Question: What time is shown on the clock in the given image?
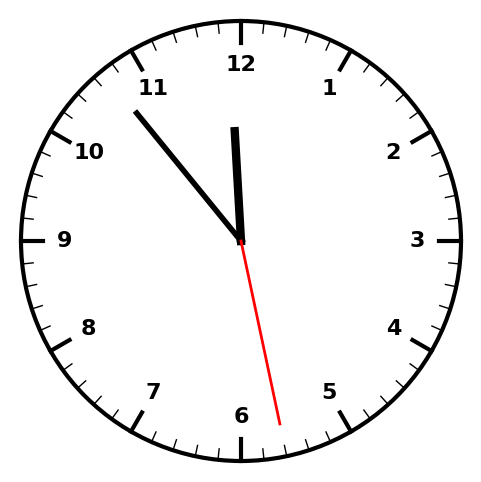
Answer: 11:53:28